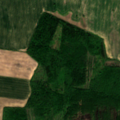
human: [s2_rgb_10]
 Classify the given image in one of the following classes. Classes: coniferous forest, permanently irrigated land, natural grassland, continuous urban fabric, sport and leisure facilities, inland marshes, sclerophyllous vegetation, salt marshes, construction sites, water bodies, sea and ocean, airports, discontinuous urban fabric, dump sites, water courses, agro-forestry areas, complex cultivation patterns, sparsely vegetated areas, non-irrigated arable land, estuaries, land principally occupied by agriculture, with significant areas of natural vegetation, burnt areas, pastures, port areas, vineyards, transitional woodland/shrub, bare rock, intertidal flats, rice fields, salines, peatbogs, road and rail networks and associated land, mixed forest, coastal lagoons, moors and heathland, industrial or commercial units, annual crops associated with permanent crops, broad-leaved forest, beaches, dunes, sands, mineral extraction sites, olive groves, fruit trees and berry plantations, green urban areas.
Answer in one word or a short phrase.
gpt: non-irrigated arable land, broad-leaved forest, peatbogs